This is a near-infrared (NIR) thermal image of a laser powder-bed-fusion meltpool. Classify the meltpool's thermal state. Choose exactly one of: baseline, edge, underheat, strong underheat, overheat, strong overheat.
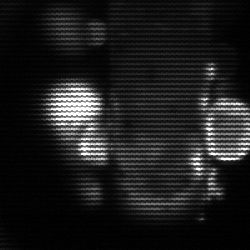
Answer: strong underheat